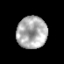
Tissue: prostate
Cell type: T cells
Senescence score: 0.328
Nuclear area (px): 961
Mean DAPI intensity: 171.945